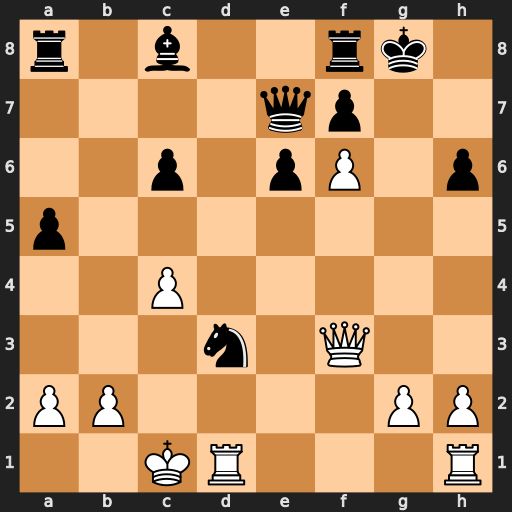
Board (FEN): r1b2rk1/4qp2/2p1pP1p/p7/2P5/3n1Q2/PP4PP/2KR3R
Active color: w
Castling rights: -
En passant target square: -
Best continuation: Rxd3 Qc5 Qf4